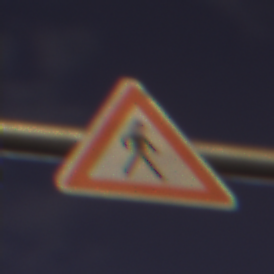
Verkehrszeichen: FussgaengerLinks
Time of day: Night
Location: Outdoor (Urban)
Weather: PartlyCloudy
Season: NotSpecified
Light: Natural